Field crop: maize
Growth stage: 2
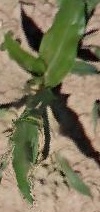
Species: maize